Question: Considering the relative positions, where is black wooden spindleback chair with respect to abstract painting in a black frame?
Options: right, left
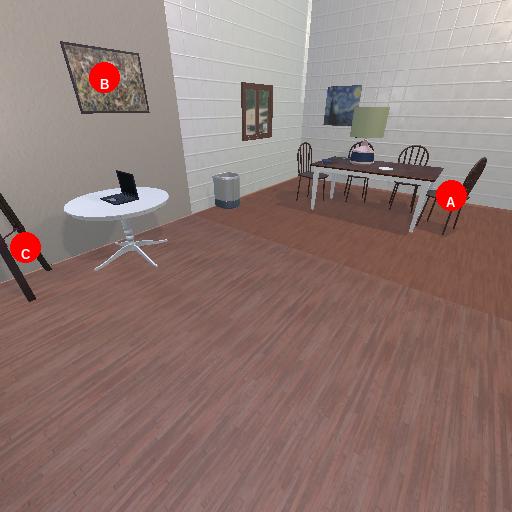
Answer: right